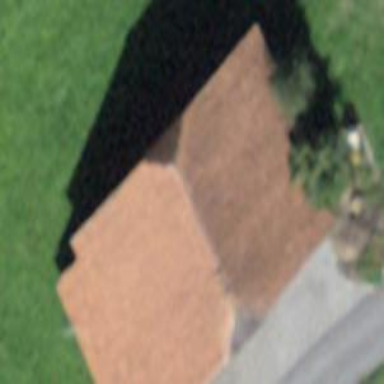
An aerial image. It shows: Rural barn.